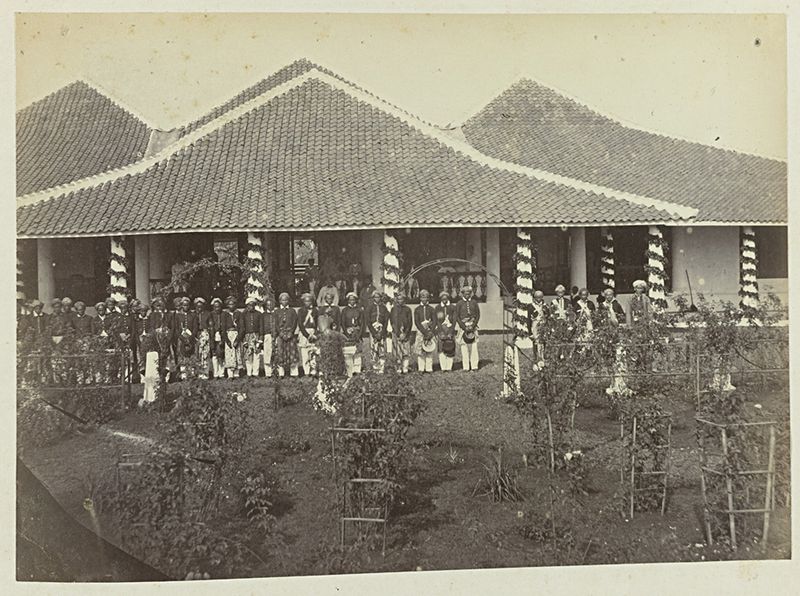
Titel: Decoraties bij bezoek
Künstler: Woodbury & Page
Standort: Amsterdam
Institution: Rijksmuseum
Schlagwörter: maison, fleurs, ligne, gens, jardin, noir et blanc, personnes, inde, ecole, philipine